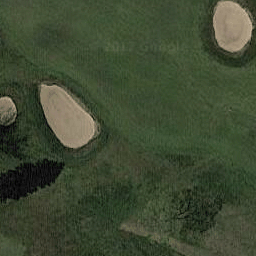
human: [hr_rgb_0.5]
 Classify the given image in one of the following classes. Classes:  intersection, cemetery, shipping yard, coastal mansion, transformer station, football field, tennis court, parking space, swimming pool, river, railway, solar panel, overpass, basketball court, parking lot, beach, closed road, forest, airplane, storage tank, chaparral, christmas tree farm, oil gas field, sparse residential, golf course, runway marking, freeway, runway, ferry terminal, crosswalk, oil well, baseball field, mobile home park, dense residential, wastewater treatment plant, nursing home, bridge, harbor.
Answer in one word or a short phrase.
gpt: golf course